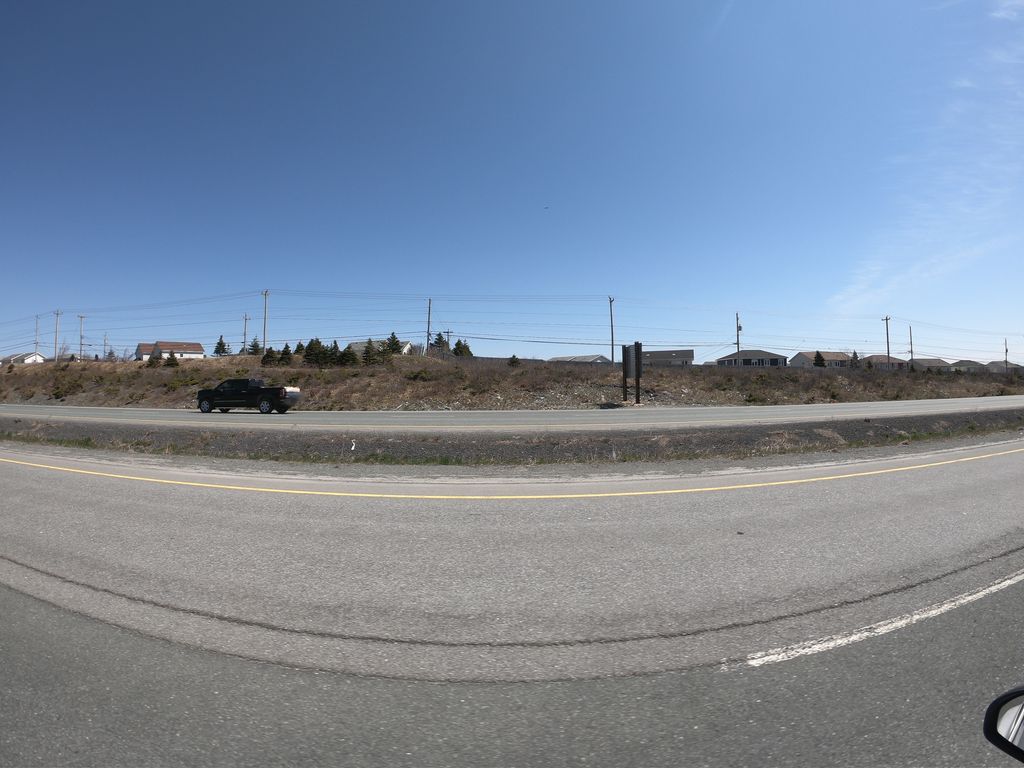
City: st_johns